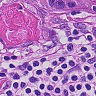
Metastatic tissue present: yes